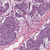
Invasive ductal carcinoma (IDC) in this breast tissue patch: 1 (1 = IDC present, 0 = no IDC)